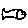
Label: fish